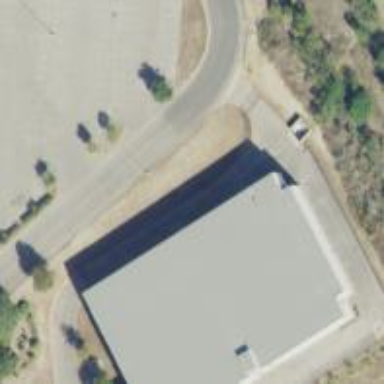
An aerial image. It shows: Building housing storage rental shop.